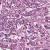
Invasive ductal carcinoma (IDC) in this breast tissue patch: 1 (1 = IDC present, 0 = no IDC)